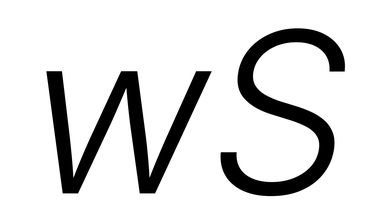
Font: Inter-Italic_Light_Italic